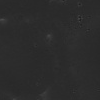
Atmospheric dust classification: not_dusty